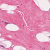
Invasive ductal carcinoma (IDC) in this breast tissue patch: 0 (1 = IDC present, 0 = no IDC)